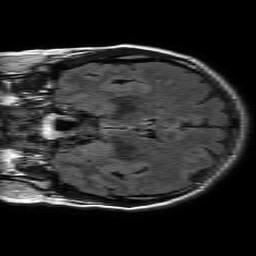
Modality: FLAIR
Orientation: coronal
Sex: female
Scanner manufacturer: philips
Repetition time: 11 s
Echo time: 0.125 s